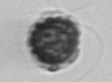
Label: Syracosphaera_pulchra